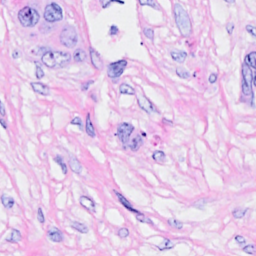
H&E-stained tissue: Breast